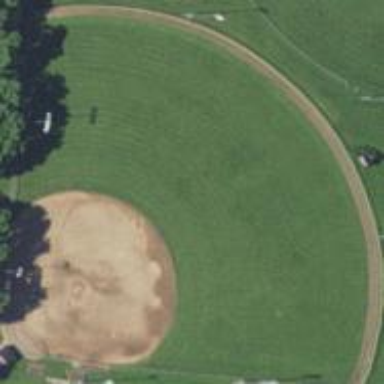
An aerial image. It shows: Baseball pitch for leisure land.